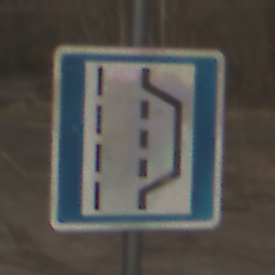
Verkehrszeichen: NothalteUndPannenbucht
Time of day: MorningAfternoon
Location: Outdoor (Nature)
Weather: PartlyCloudy
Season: Winter
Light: Natural